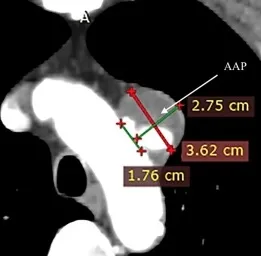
Preoperative contrast enhanced CT scan:. CT scan showing the AAP at the level of the aortic arch.
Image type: radiology (ct)